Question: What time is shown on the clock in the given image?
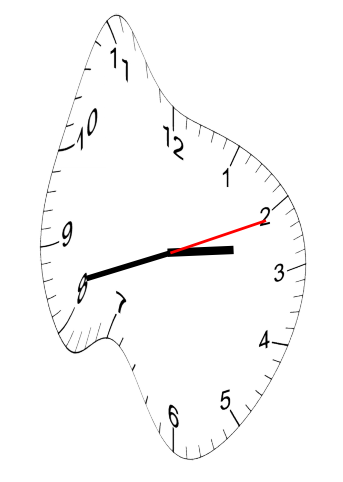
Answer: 02:42:11